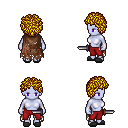
a pixel art fantasy rpg character, female body template, dark elf, purple skin, brown tattered cape, red pants, blonde curly afro hairstyle, gray slippers, dagger, four views (front, back, left, right), 2x2 character sprite sheet, small pixel art, hard edges, no anti-aliasing